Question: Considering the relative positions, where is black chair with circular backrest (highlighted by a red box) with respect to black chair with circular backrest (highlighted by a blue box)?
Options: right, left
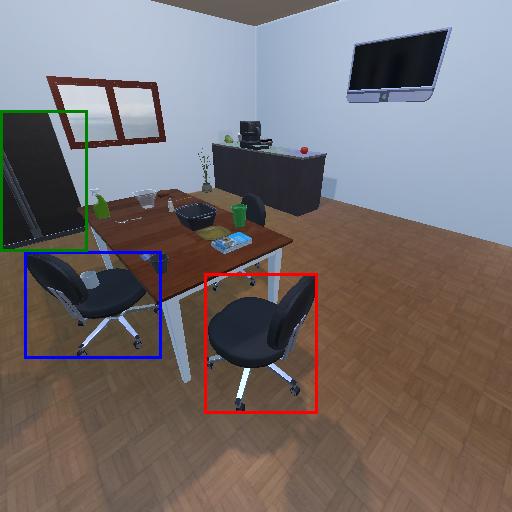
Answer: right